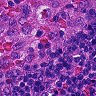
Metastatic tissue present: no